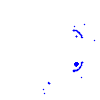
Particle: kaon